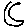
Label: moon